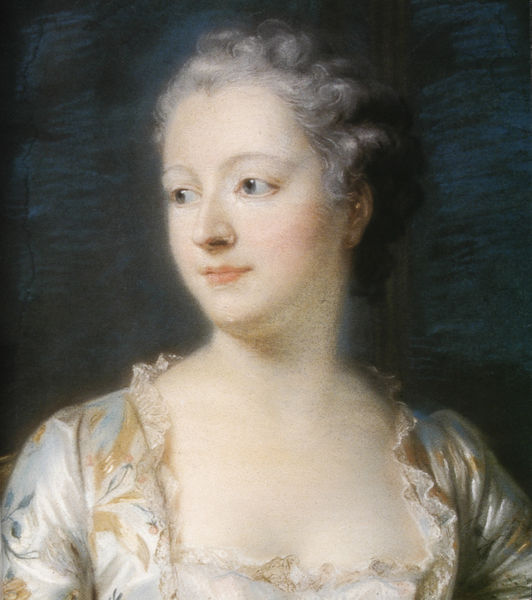
Titel: La Marquise de Pompadour
Künstler: Maurice Quentin de La Tour
Standort: Paris
Institution: Musée du Louvre
Schlagwörter: blau, blätter, dunkel, gemälde, haut, schatten, weiß, gelb, mädchen, ausschnitt, blumen, braun, brust, busen, decolte, frau, frisur, grau, haar, hell, hintergrund, kleid, licht, mund, nase, ohr, profil, schwarz, stirn, stuhl, türkis, blick, dame, rose, rot, beige, malerei, muster, jung, augen, barock, blass, falten, helld, inkarnat, spitze, ärmel, bild, bildnis, hals, portrait, porträt, öl, auge, gewand, haare, sitzend, spitzen, pflanzen, blässe, brustbild, dekollete, dekoltee, kinn, lippen, locken, prtrait, puder, rokoko, rouge, schön, seide, perücke, balkon, lächeln, brüste, seitlich, wangen, wellen, formen, duktus, spitz, brauen, glanz, pupillen, floral, robe, nachdenklich, rüsche, rüschen, feinmalerei, make up, blumenmuster, schraffur, schraffuren, seite, schraffiert, nasenloch, lachs, verschwommen, halbprofil, blickrichtung, bleich, watteau, leuchtend, weich, josephine, decoltee, dekolte, brustansatz, pinselspuren, weisse, graue haare, grauhaarig, lieblich, weisse haare, gewandt, rococo, auschnitt, gräfin, portrat, balkonausschnitt, ung, blue-orange, kinnlinie, spitzeneinfassung, decollte, inakrnat, wangen rosee, zur seite gewandt, mietzie, spitze muster, mädchen#portrait#frau, selde